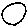
Label: circle